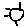
Label: sun